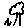
Label: tree